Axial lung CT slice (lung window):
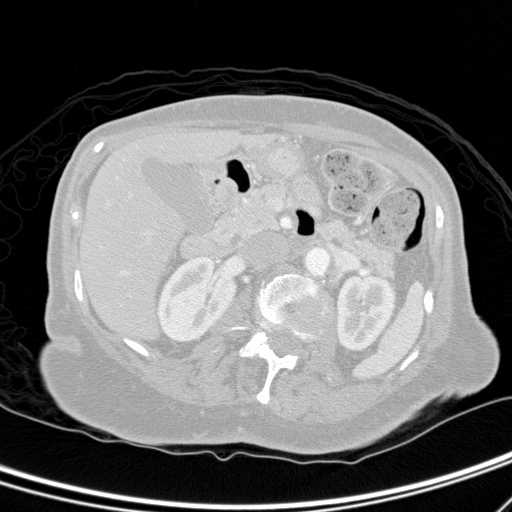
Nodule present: no